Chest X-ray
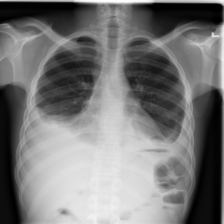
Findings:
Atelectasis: negative
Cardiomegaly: negative
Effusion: positive
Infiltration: negative
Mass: negative
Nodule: negative
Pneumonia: negative
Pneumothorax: negative
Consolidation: negative
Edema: negative
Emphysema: negative
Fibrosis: negative
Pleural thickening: negative
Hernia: negative